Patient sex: F
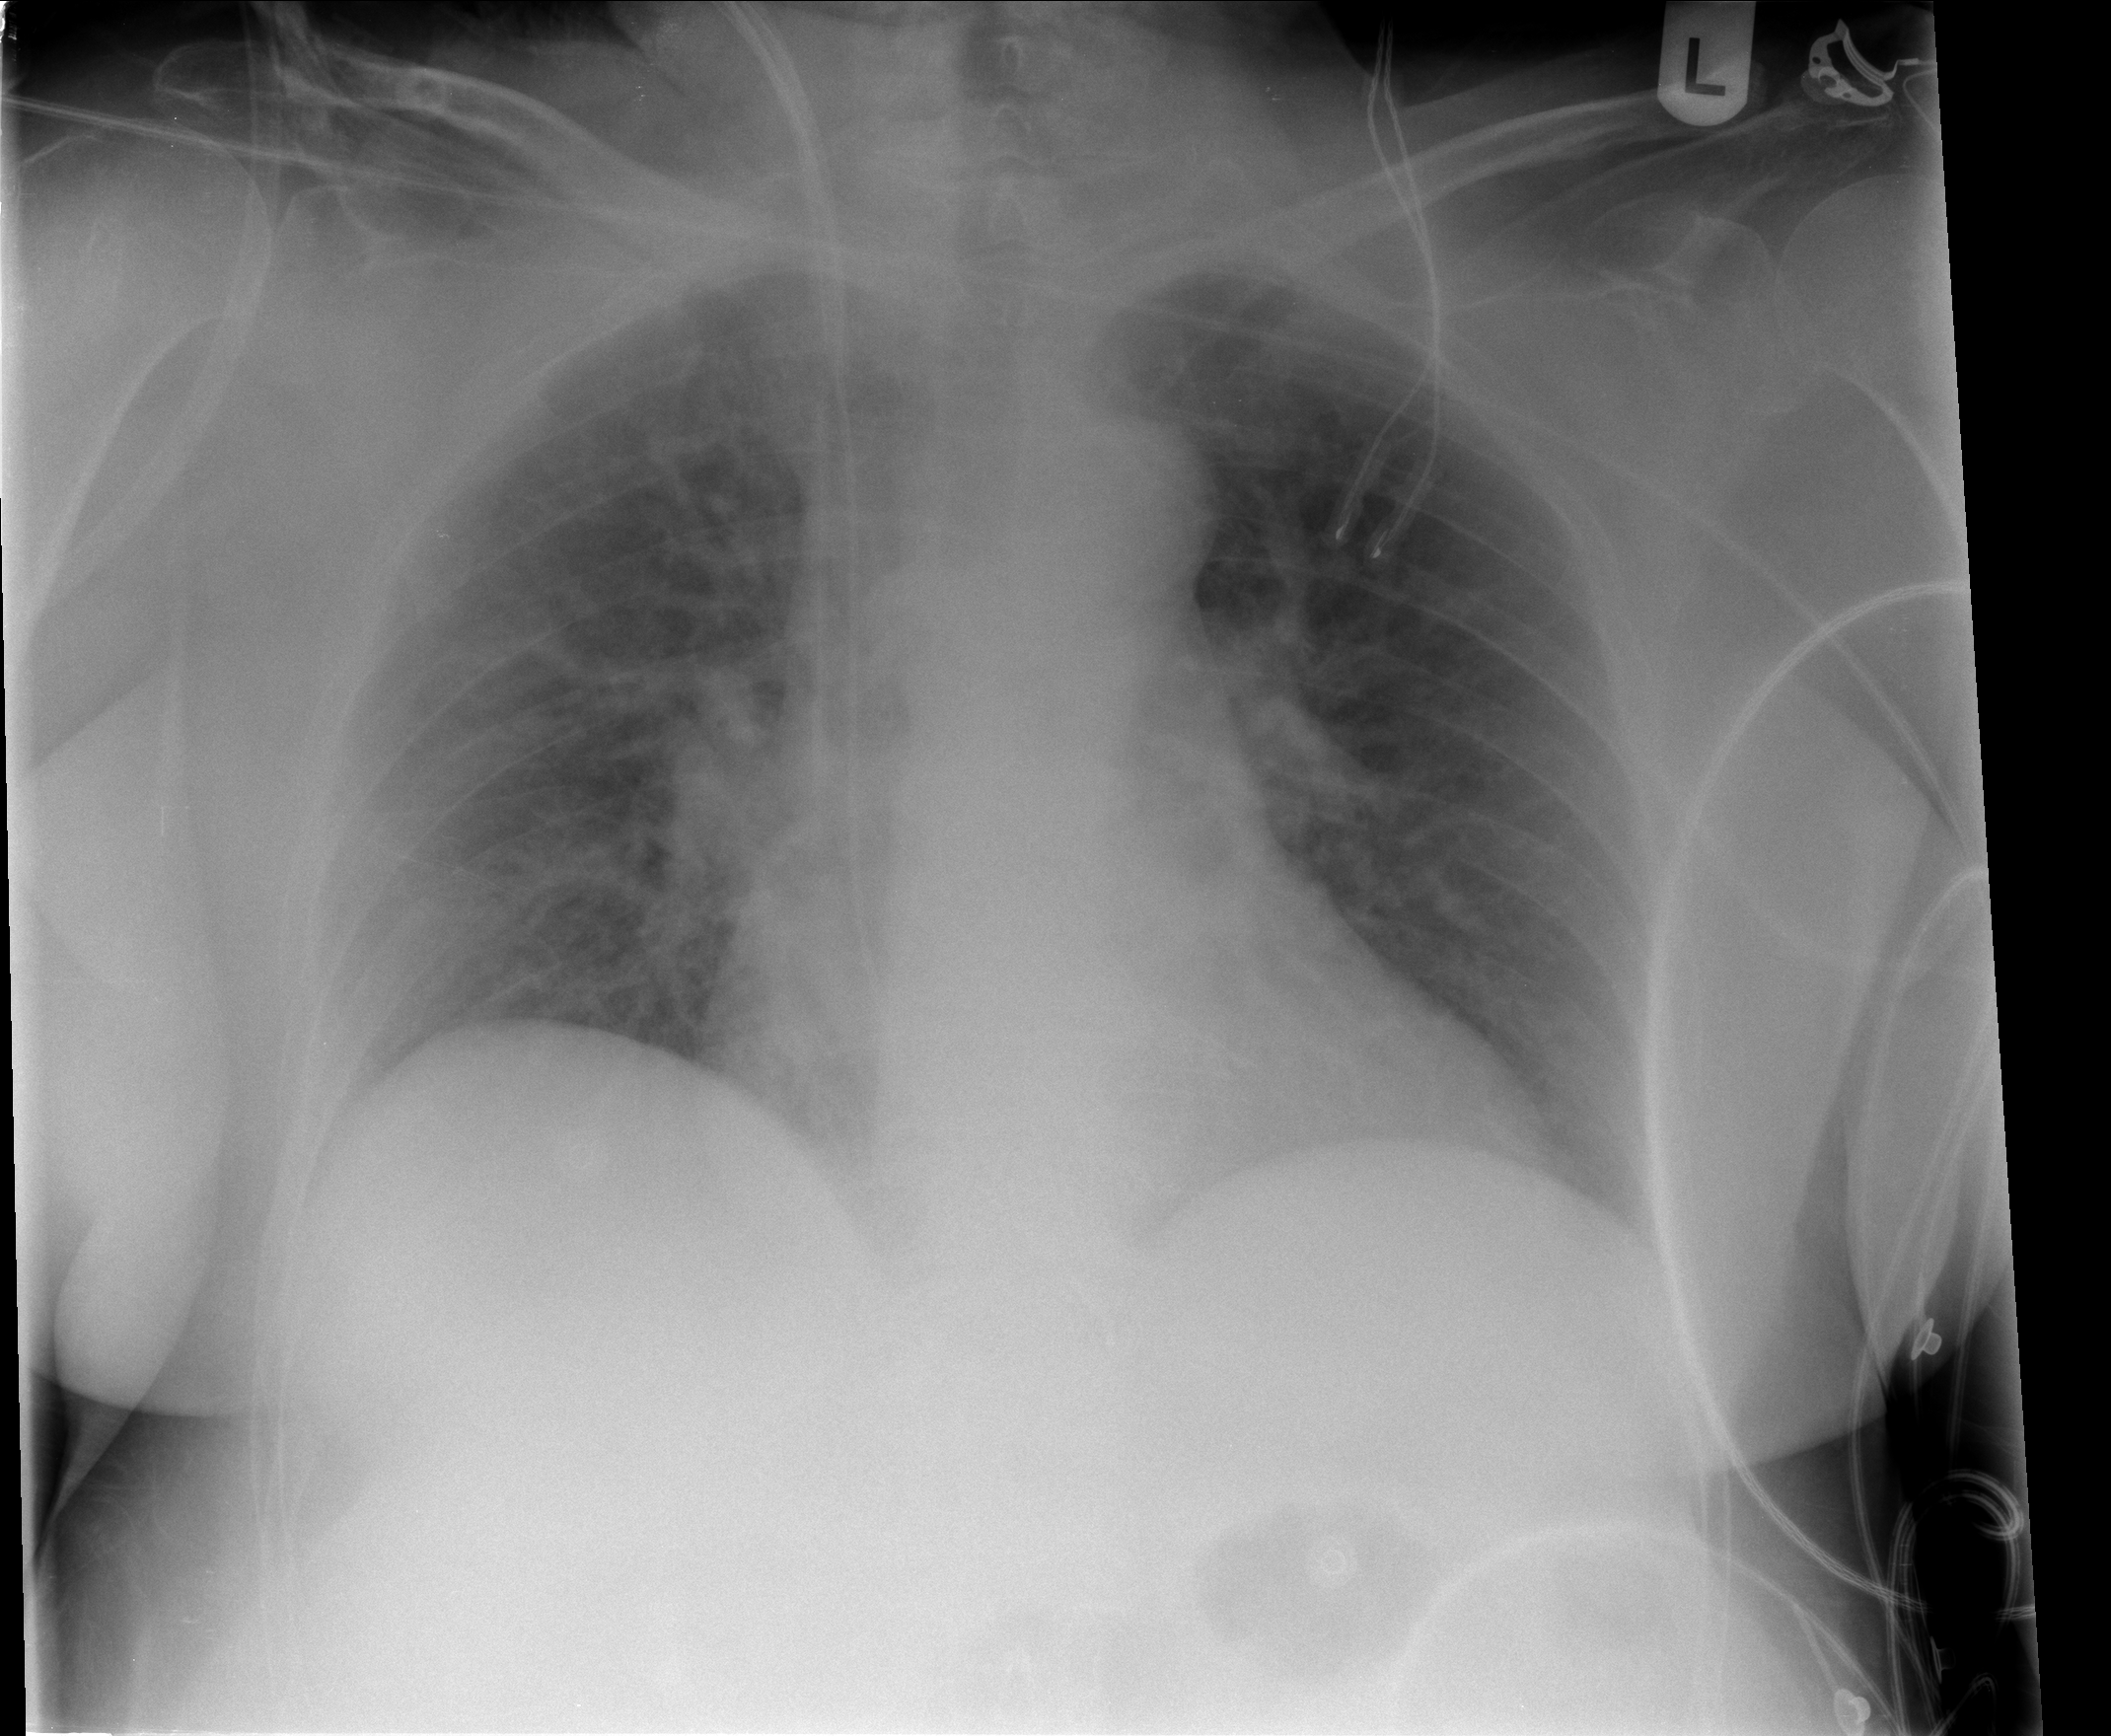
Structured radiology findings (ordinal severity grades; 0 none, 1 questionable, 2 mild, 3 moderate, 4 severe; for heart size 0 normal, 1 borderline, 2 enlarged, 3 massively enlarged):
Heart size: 0
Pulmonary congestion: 2
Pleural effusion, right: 0
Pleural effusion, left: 0
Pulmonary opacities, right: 0
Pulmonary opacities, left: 0
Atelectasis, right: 0
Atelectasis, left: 0